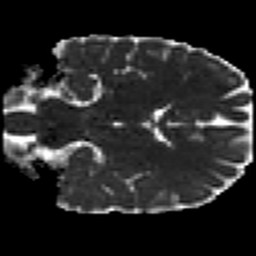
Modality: MD
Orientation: coronal
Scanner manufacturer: siemens
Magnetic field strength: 3 T
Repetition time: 7.8 s
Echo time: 0.09 s